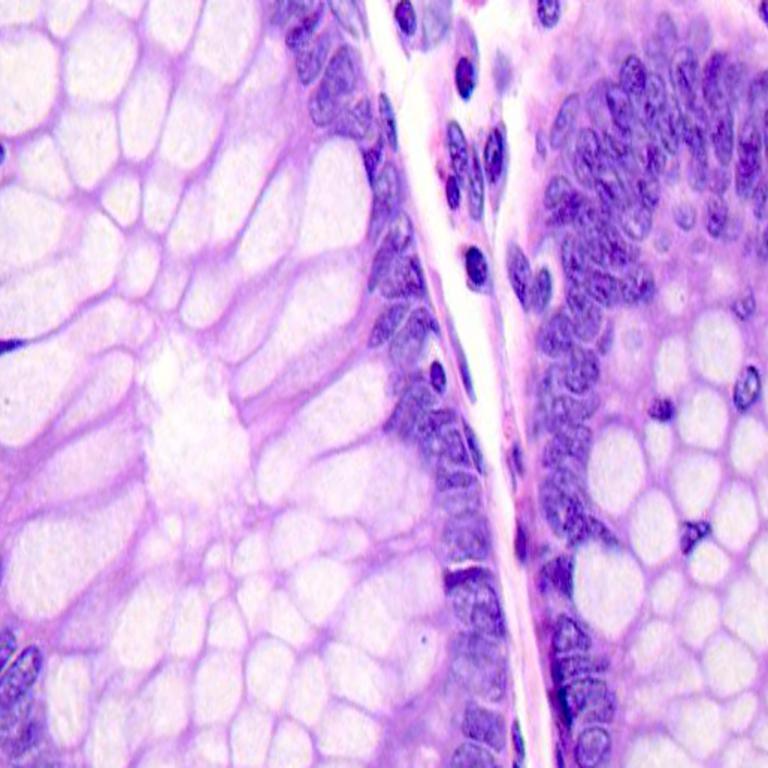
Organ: colon
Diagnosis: benign